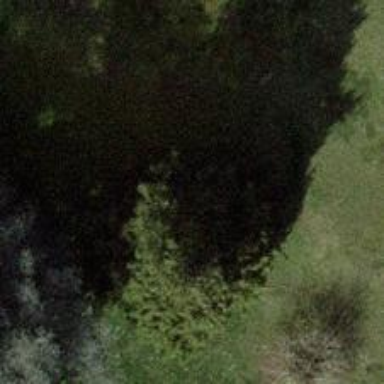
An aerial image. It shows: Evergreen needle-leaved tree.